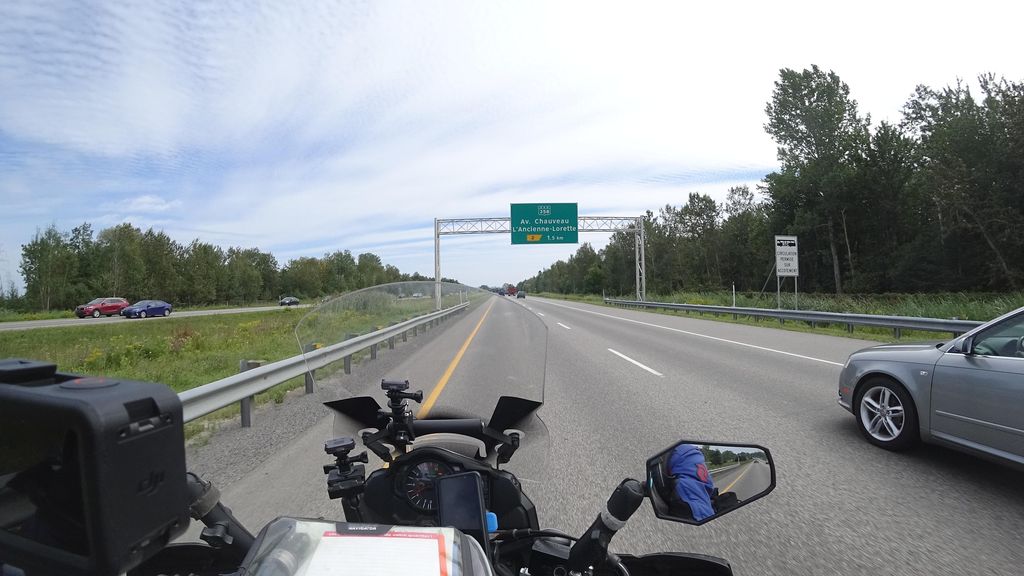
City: quebec_city